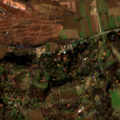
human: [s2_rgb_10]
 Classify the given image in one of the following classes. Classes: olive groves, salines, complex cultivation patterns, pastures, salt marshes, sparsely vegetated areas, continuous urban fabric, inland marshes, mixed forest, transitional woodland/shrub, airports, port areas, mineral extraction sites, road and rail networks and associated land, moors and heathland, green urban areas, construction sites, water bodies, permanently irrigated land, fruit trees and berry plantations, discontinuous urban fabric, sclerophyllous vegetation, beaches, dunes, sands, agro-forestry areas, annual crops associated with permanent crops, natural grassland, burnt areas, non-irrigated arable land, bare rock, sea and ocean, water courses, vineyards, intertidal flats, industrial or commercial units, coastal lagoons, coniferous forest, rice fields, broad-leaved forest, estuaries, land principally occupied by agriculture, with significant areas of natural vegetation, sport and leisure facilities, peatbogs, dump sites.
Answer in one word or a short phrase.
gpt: complex cultivation patterns, land principally occupied by agriculture, with significant areas of natural vegetation, broad-leaved forest, inland marshes